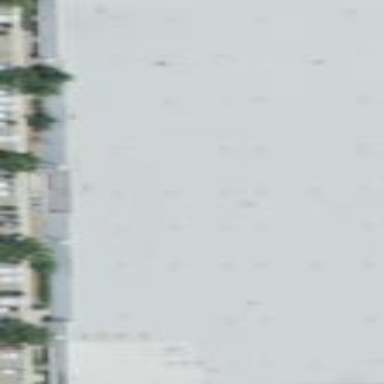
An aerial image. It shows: Warehouse.